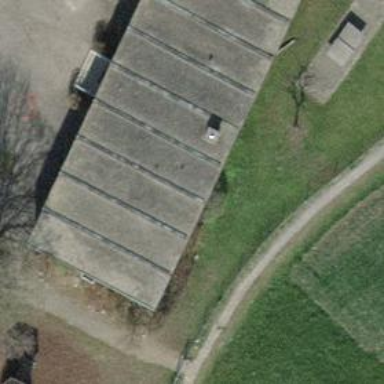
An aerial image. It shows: Kindergarten building.